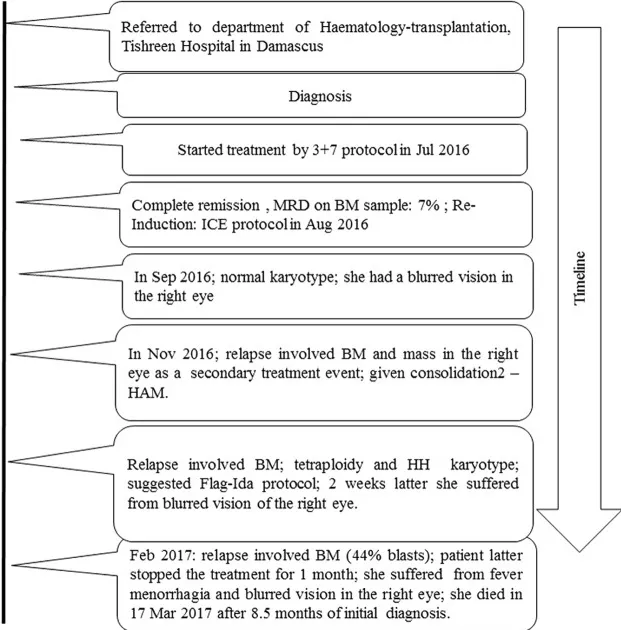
Summarizing scheme of disease progress.
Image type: chart (chart)